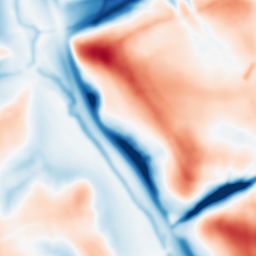
Category: multiscale
Decomposition family: dog
Decomposition parameters: sigma_low: 2
sigma_high: 20
Upsampling method: bicubic_16x
Upsampling parameters: scale: 16
Upsampling scale: 16